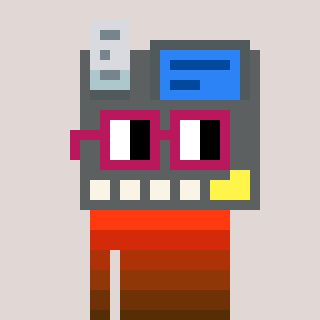
a pixel art character with square dark red glasses, a cash register-shaped head and a darkpink-colored body on a warm background